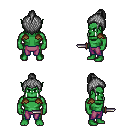
a pixel art fantasy rpg character, male body template, orc, green skin, leather shoulder armor, magenta pants, gray short topknot hairstyle, dagger, four views (front, back, left, right), 2x2 character sprite sheet, small pixel art, hard edges, no anti-aliasing